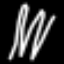
Label: fork